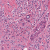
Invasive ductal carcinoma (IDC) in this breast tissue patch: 1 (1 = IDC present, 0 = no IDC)